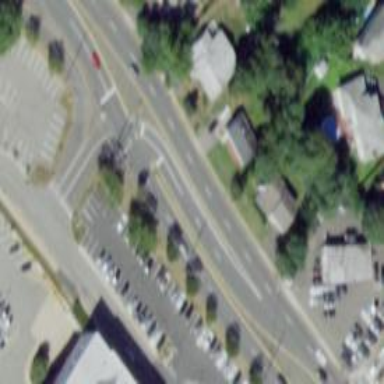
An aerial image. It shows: Asphalt road with primary link designation.